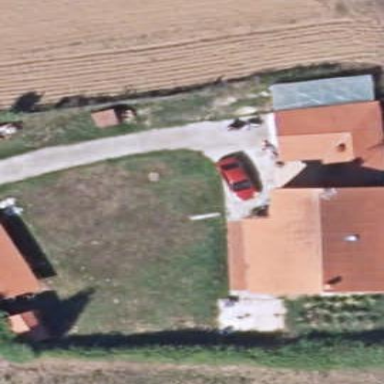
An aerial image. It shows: Simple house.